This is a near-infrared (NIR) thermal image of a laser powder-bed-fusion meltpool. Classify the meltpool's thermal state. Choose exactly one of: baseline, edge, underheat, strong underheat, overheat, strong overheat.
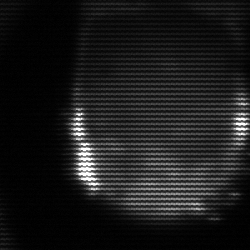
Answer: edge